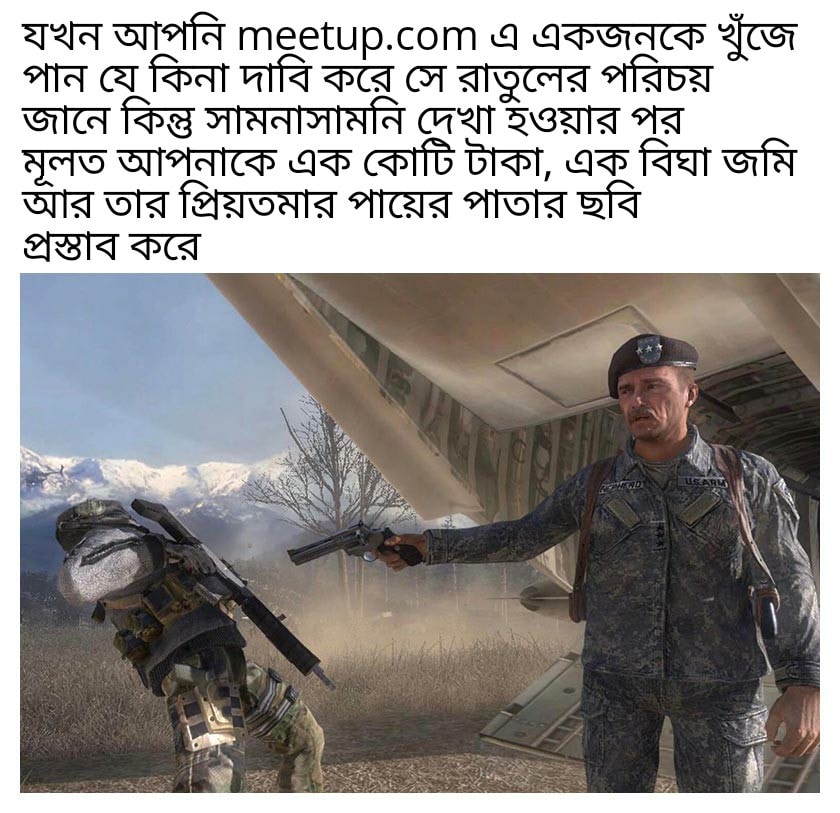
Caption: যখন আপনি এ একজনকে খুজে পান যে কিনা দাবি করে সে রাতুলের পরিচয় জানে কিন্তু সামনাসামনি দেখা হওয়ার পর মূলত আপনাকে এক কোটি টাকা ,  এক বিঘা জমি আর তার প্রিয়তমার পায়ের পাতার ছবি প্রস্তাব করে
Label: non-hate